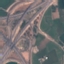
Label: Highway